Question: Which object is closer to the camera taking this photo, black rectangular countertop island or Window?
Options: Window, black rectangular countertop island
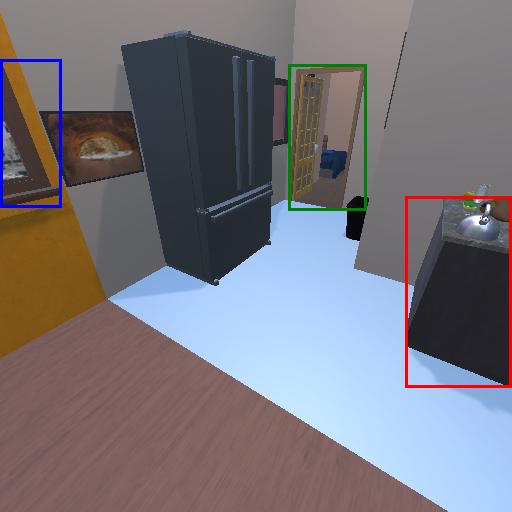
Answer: Window